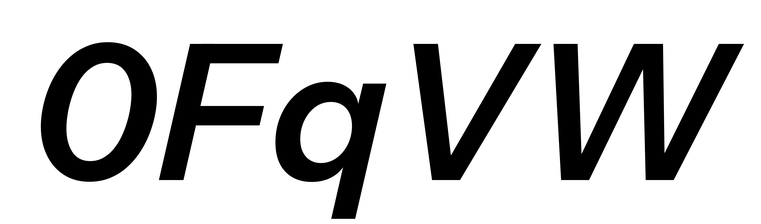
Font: InstrumentSans-Italic_SemiBold_Italic